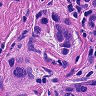
Metastatic tissue present: yes